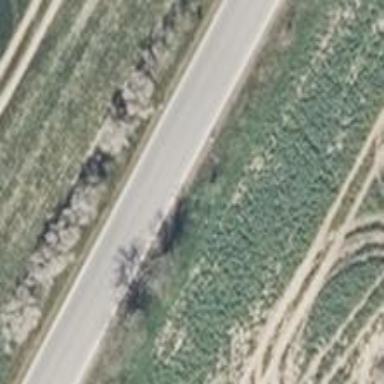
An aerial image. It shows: Avenue lined with broadleaved deciduous trees.